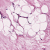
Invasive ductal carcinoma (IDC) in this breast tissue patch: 0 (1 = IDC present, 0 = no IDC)